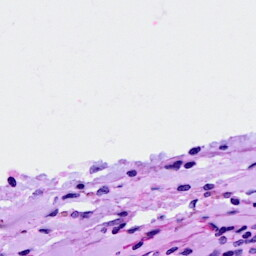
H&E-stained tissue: Ovarian